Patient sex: M
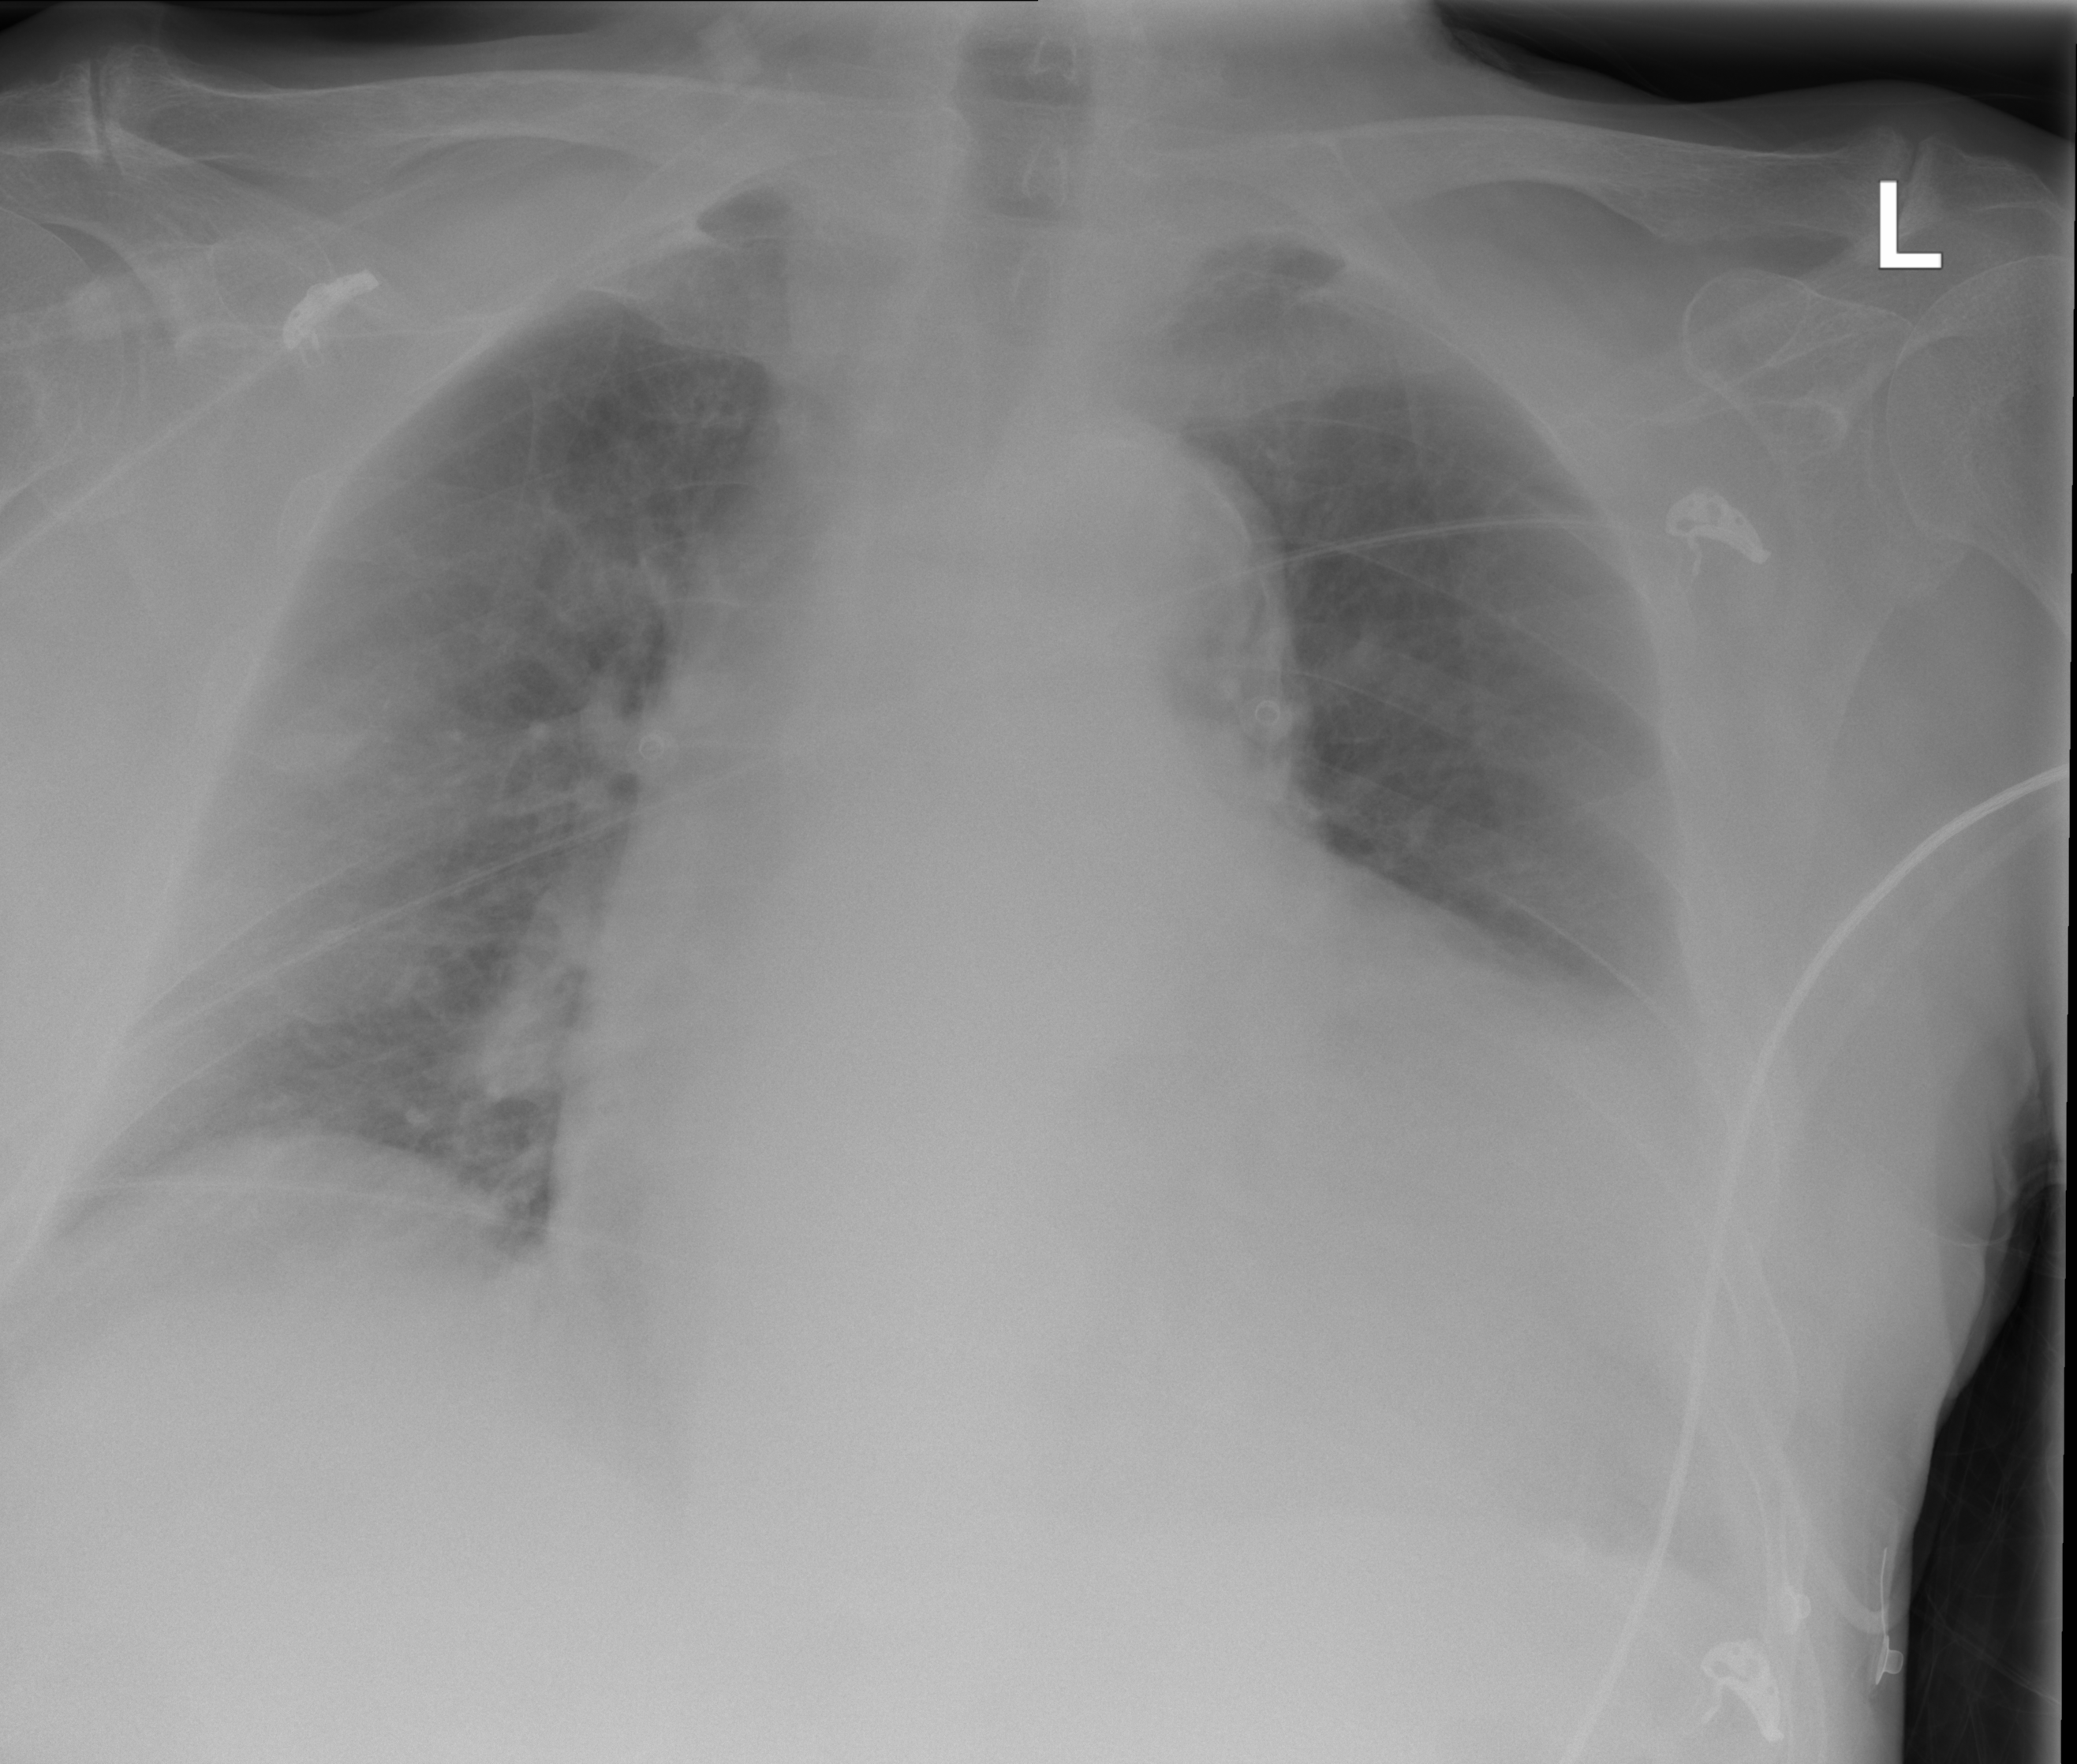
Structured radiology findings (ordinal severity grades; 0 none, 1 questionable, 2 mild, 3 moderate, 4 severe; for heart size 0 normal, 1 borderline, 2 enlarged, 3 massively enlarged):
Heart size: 3
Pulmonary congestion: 0
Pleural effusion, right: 1
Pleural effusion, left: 2
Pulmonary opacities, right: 0
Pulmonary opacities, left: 0
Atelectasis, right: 0
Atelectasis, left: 0